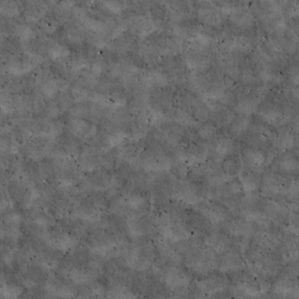
Label: non_frost